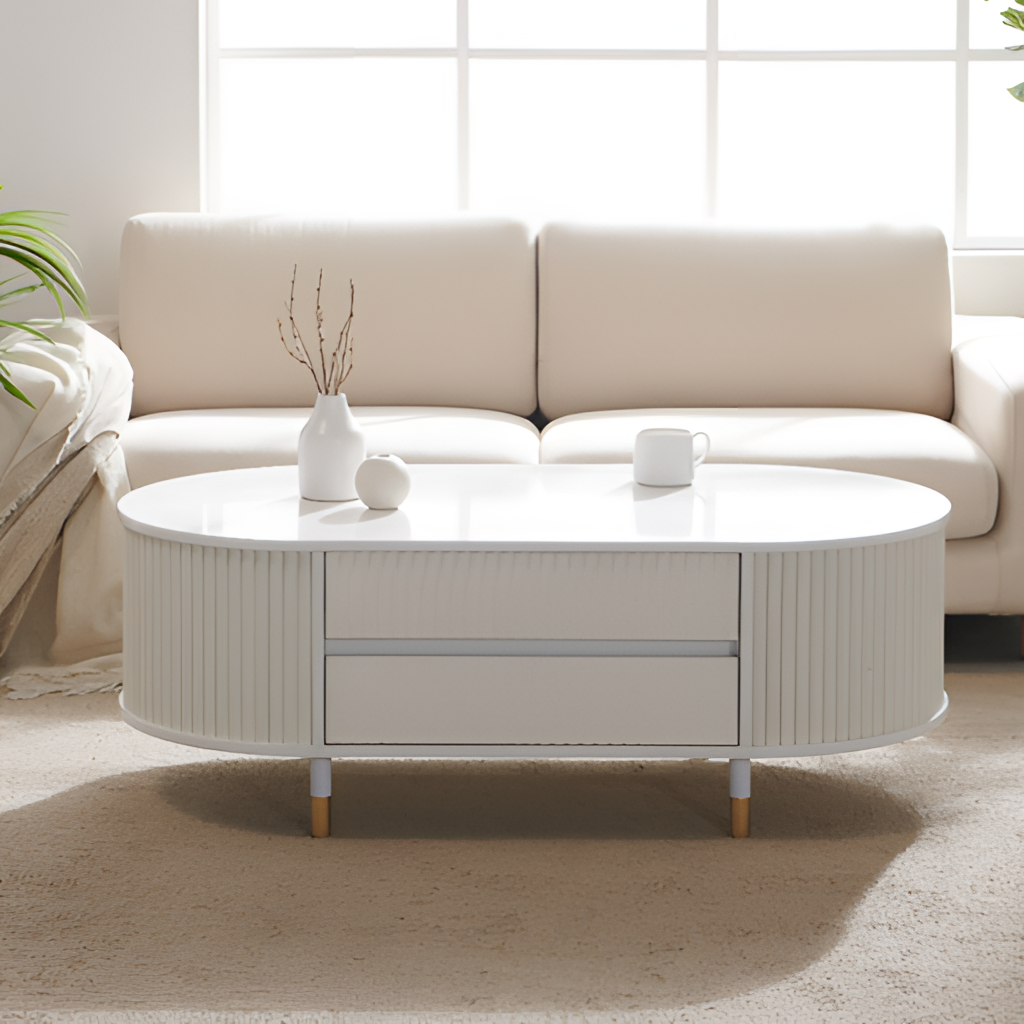
wood coffee table, living room, modern, beige carpet flooring, with plain pattern, paint wallpaper, with solid pattern